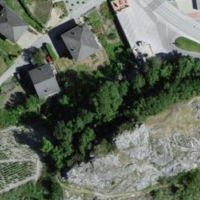
EUNIS habitat code: 24
Species observed at this site:
Anguis fragilis
Corvus corone
Emberiza cia
Mantis religiosa
Parus major
Phoenicurus ochruros
Euplagia quadripunctaria
Garrulus glandarius
Calliptamus italicus
Falco tinnunculus
Turdus merula